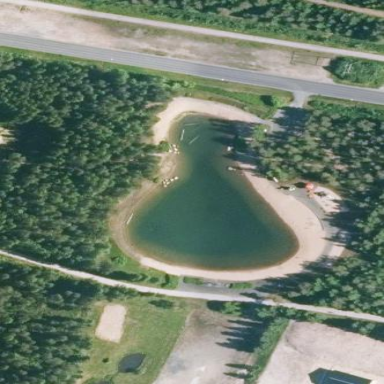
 making it ideal for water sports enthusiasts."